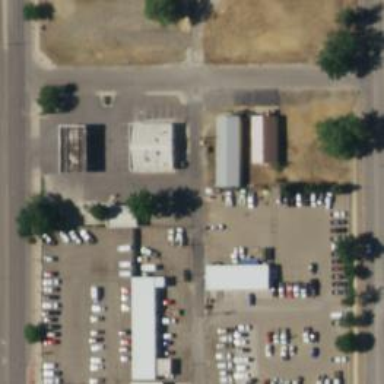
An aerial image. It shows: Convenience shop.